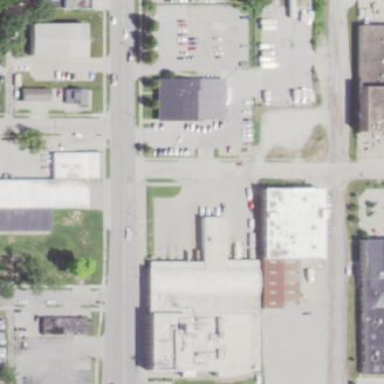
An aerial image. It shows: Commercial building.